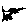
Label: cat